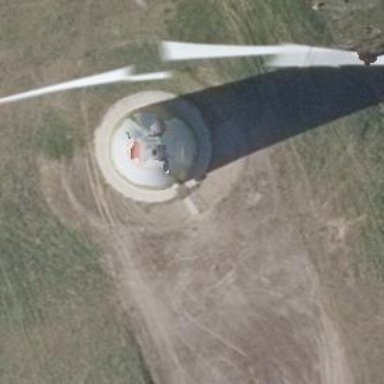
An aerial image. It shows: Wind turbine generator powered by wind.